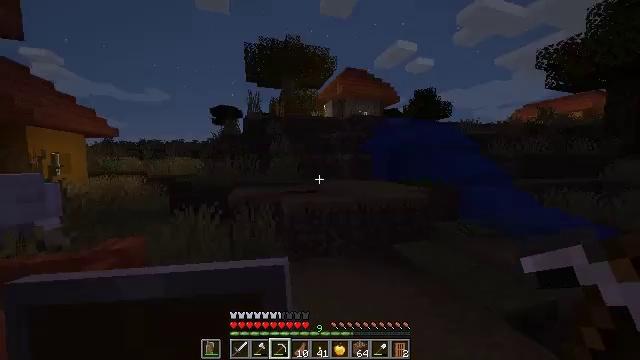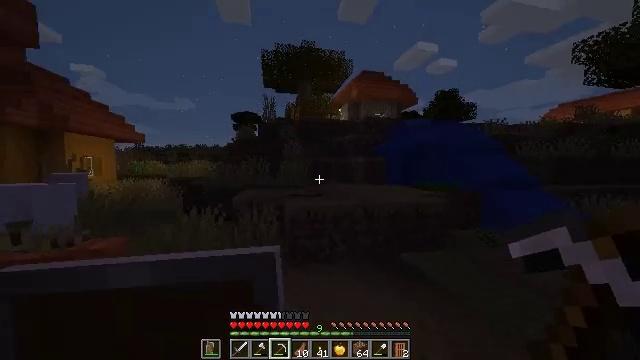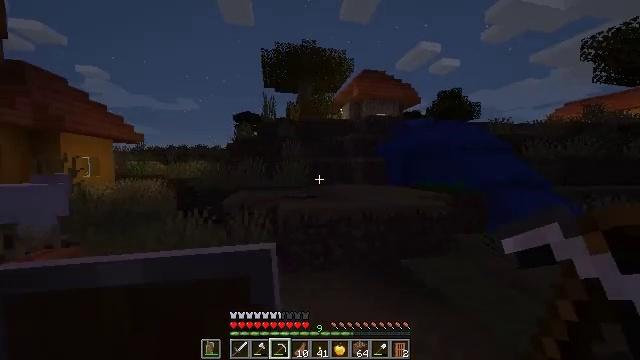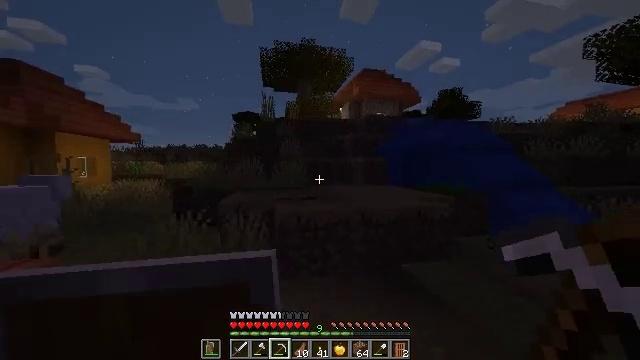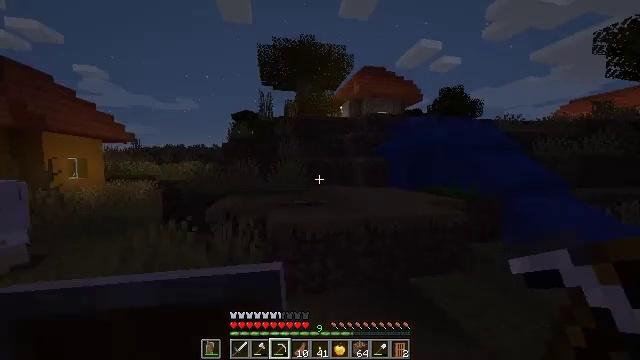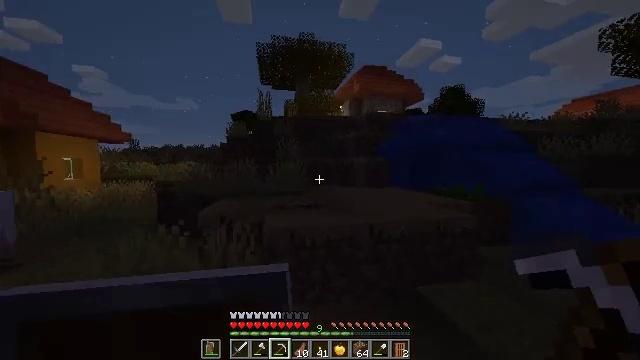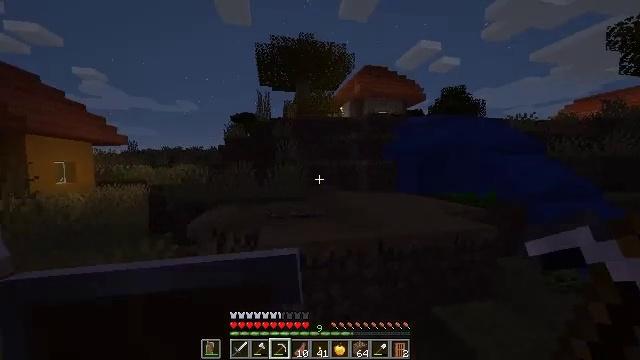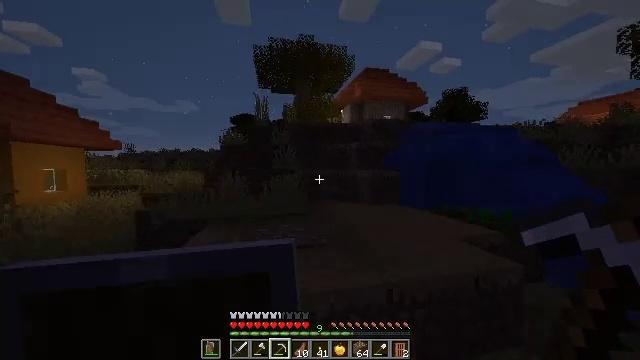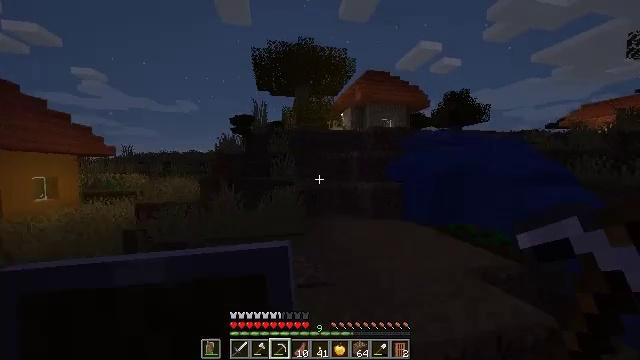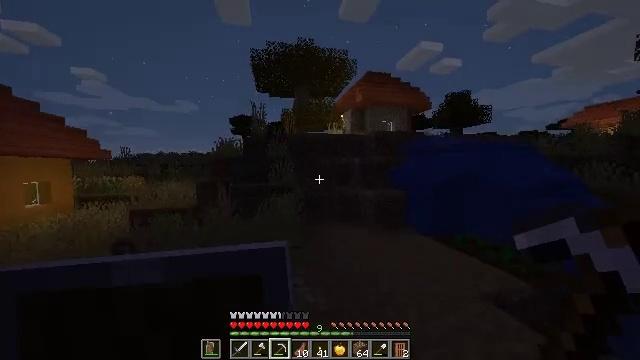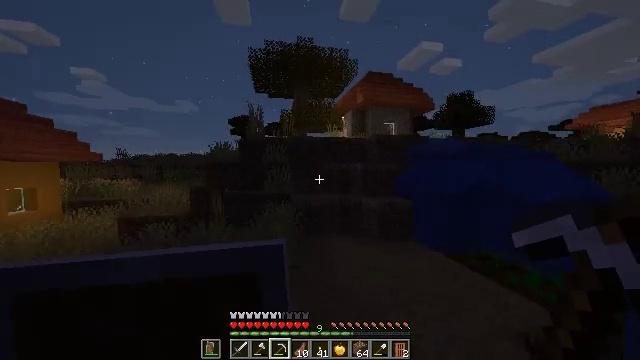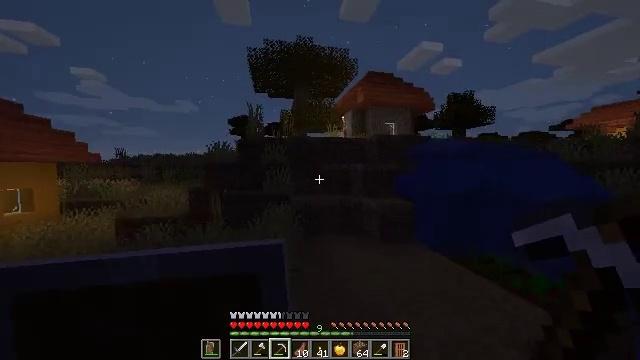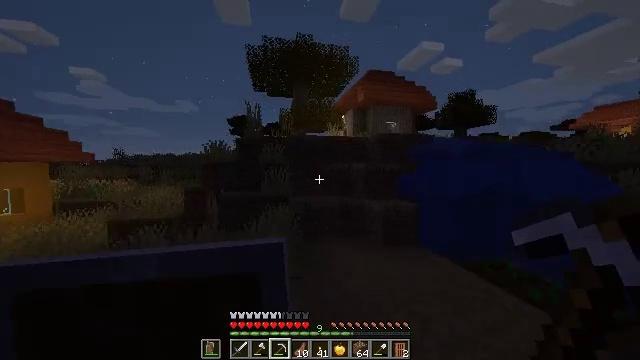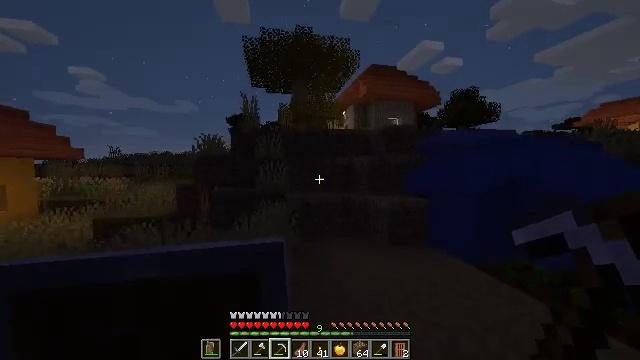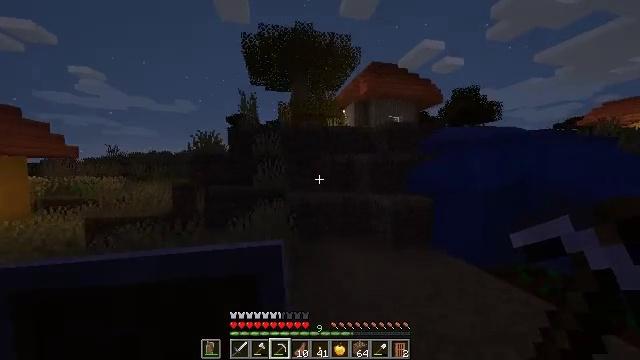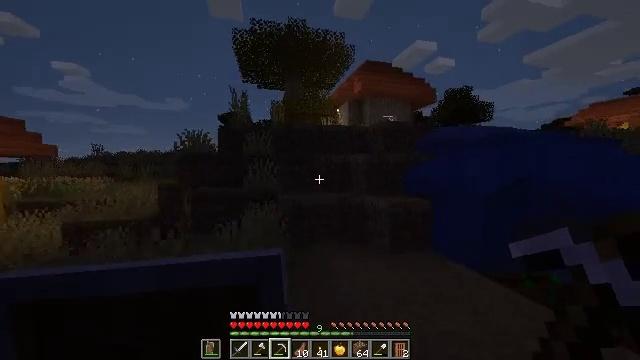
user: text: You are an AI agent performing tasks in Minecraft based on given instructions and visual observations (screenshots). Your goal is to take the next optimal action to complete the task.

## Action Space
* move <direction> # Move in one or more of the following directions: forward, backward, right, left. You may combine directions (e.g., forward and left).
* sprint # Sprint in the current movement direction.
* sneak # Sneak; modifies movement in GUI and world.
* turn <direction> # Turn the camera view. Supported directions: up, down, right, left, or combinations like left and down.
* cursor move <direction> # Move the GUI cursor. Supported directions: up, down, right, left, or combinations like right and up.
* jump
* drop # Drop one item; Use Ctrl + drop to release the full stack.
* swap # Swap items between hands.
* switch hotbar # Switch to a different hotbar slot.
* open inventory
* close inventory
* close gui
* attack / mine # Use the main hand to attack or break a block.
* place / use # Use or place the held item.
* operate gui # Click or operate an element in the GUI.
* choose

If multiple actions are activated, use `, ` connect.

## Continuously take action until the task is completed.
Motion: motion action
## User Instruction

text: Destroy the orange bed to move it.
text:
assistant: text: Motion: move forward, turn left
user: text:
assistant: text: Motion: move forward, sprint
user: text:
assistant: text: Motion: move forward, sprint
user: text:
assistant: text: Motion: move forward, sprint
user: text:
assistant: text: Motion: move forward
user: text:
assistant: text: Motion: move forward, jump
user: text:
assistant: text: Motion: move forward, jump
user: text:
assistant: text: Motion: move forward, jump
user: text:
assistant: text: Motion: move forward, jump
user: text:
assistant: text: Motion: move forward, jump
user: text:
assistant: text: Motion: move forward
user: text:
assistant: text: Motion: move forward
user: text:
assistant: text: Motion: move forward
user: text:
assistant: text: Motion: move forward
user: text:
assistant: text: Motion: move forward, turn right
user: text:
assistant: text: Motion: move forward, turn right
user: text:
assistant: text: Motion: move forward, turn right
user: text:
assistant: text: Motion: move forward
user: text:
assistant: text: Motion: move forward
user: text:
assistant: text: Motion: move forward
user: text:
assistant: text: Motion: move forward
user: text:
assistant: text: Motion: move forward
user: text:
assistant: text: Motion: move forward, jump
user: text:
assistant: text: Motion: move forward, jump
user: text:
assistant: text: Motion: move forward, jump
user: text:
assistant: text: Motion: move forward, jump
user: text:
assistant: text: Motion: move forward, jump
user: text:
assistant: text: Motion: move forward, jump
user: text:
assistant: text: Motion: move forward
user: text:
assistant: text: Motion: move forward, jump